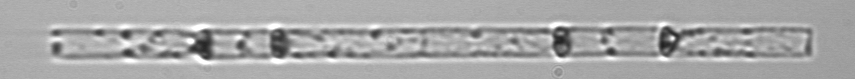
Label: Dactyliosolen_blavyanus